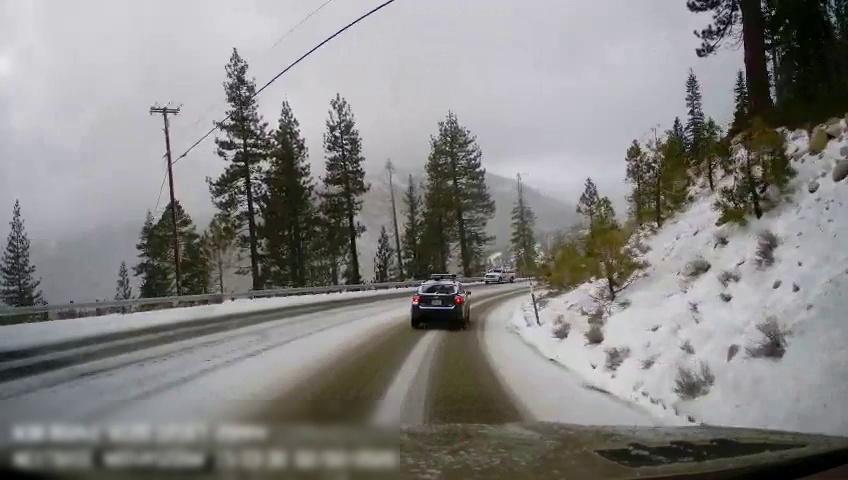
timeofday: Day
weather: Snowy
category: Drivable Space
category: Vehicles | Truck
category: Vehicles | Car